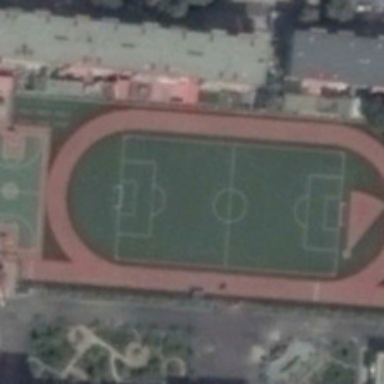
The playground consists of a red track and a green football field .